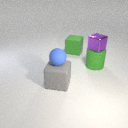
small purple metal cube above large green rubber cylinder